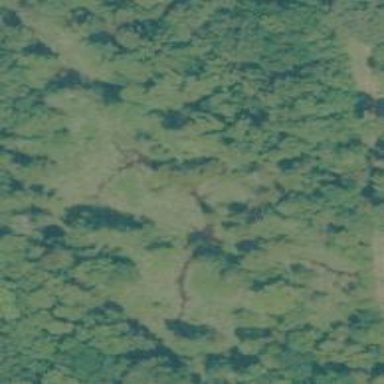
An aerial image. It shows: Wetland area characterized by wet meadow.